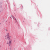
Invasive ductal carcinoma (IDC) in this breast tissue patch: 0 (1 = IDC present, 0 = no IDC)